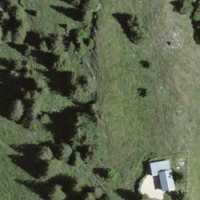
EUNIS habitat code: 23
Species observed at this site:
Plantago media